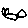
Label: cat